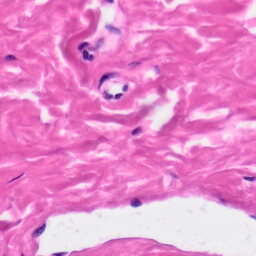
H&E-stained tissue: Skin